Interaction volume radius: 5 \u00c5
Interaction volume height: 10 \u00c5
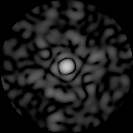
Disorder parameter: 0.8421